Aerial crown-view tile of a tropical tree (Barro Colorado Island, Panama), acquired 20250317:
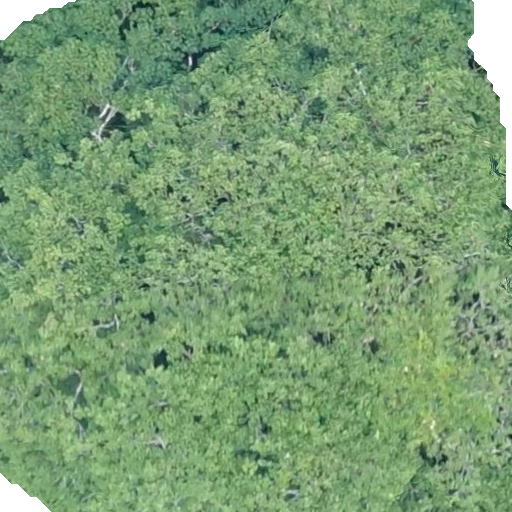
Species: Sterculia apetala
GBIF accepted scientific name: Sterculia apetala
Crown area: 505.838 m²